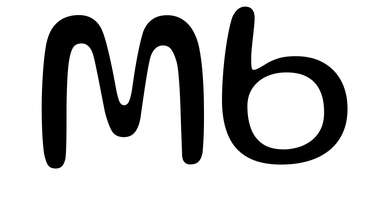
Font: Gluten_Light